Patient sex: F
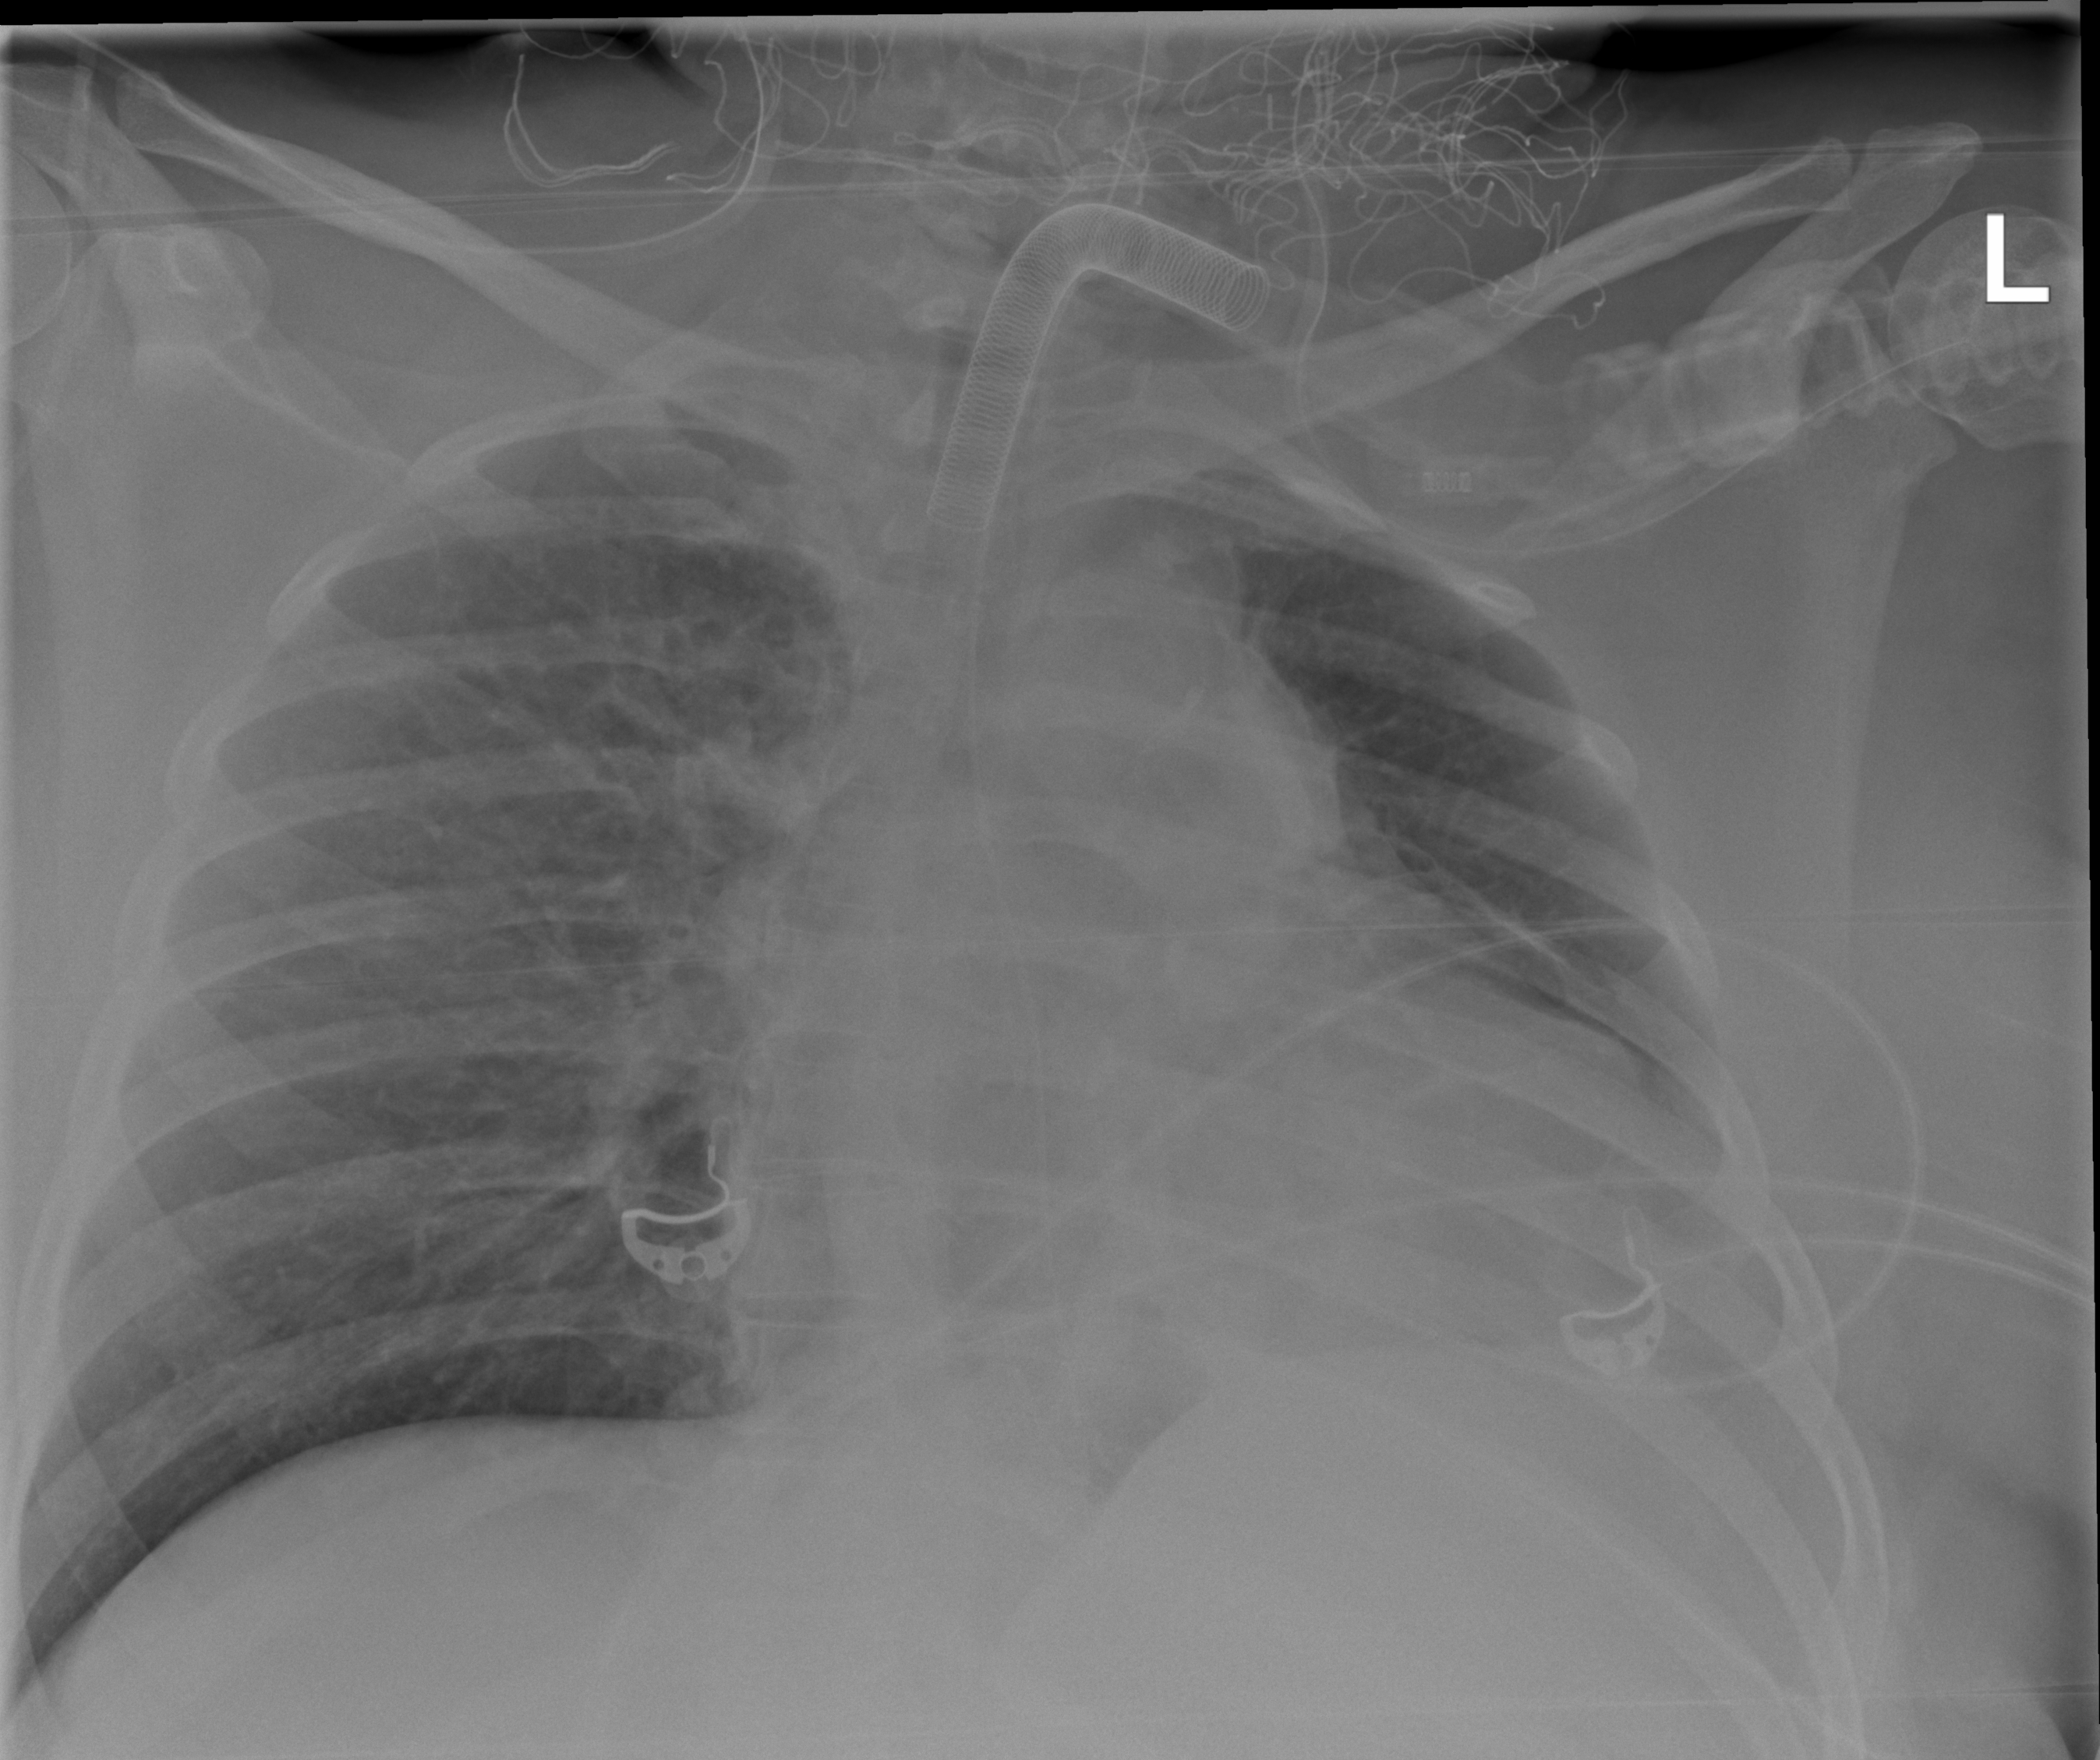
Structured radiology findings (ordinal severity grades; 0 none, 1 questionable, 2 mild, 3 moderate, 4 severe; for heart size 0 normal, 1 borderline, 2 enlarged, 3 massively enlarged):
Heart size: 2
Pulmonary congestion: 2
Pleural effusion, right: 0
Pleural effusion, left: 2
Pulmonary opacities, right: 2
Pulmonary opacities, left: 0
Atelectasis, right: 2
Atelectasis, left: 2